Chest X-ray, PA view. Patient: 33 years old, sex M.
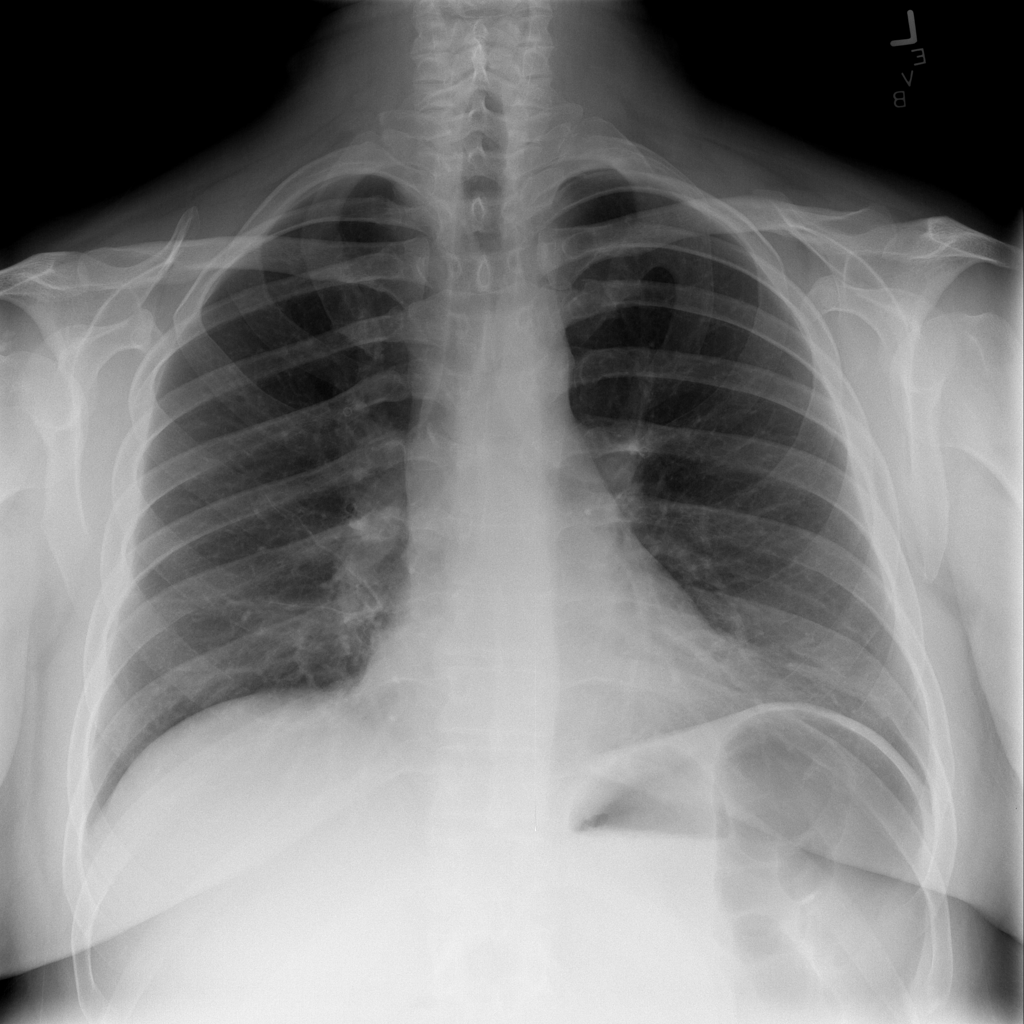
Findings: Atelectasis